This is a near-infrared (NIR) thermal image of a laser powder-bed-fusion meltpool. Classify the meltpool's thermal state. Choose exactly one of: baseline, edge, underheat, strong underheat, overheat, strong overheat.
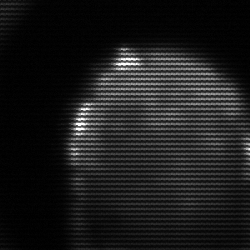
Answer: edge